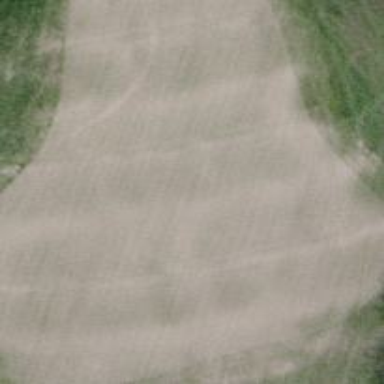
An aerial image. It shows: Golf hole.